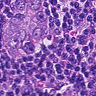
Metastatic tissue present: yes